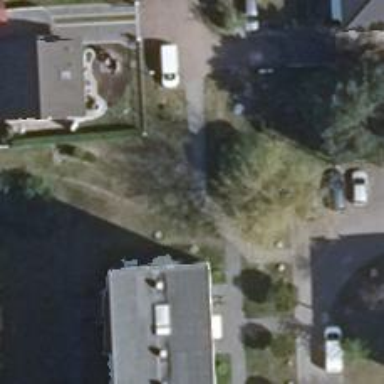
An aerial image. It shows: Paved path.